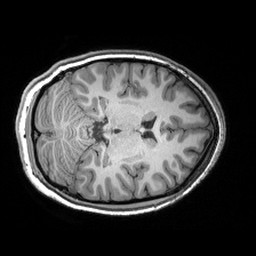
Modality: T1w
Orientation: axial
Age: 22
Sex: female
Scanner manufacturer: siemens
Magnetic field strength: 3 T
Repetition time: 2.53 s
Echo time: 0.00299 s